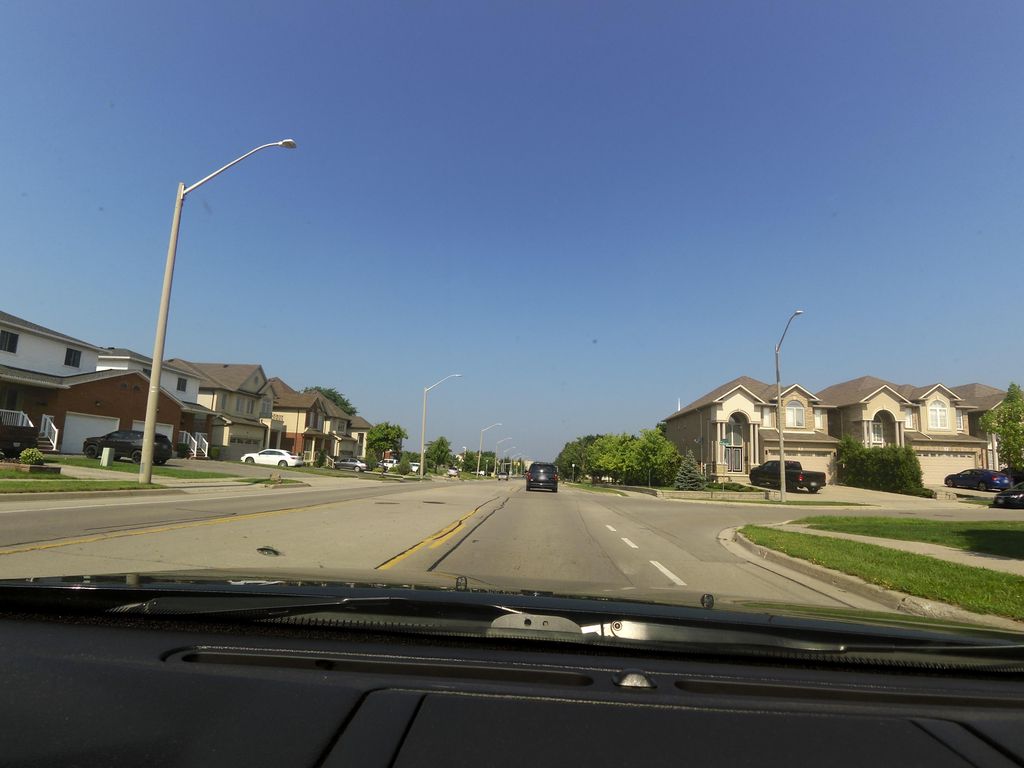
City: hamilton